Question: I have a specific task to add focus on element using force state. Could you tell me please if it is possible to clear(remove) this state from the code (JS)? Thank you.

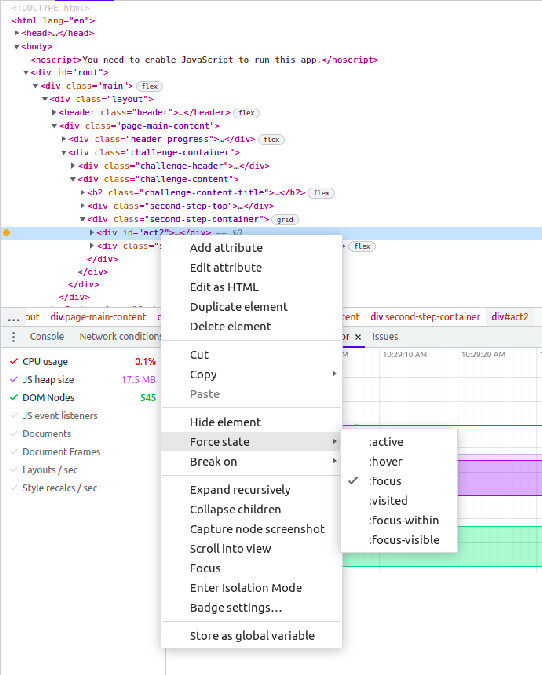
Answer: If you forced the state with <URL>, it seems like you can't remove that state with JS. You can only do it by re-clicking in the dev tools. It's probably the point of a "forced" state.
If you focused another way, you can use 'element.blur()'.
See <URL>
and <URL>